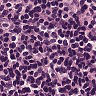
Metastatic tissue present: no